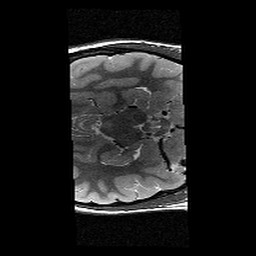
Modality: T2w
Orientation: axial
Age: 12
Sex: female
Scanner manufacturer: siemens
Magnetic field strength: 3 T
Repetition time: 9.23 s
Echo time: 0.067 s